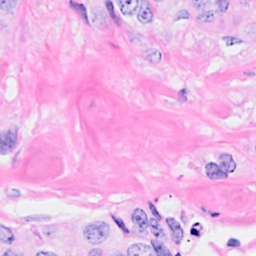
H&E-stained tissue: Breast